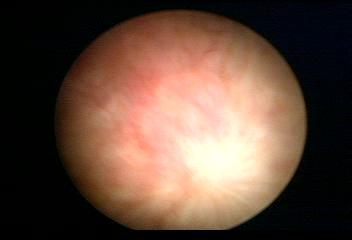
Modality: WLC
Class: Normal mucosa
Bladder cancer association: No